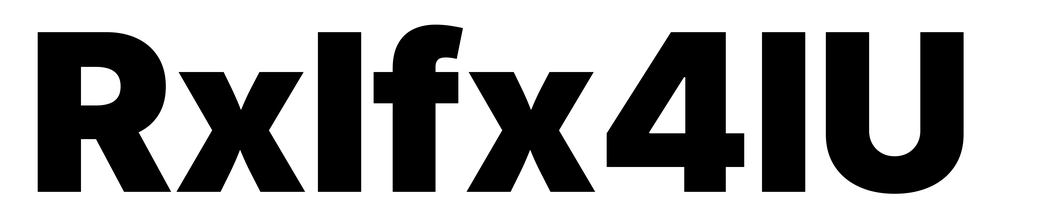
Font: Inter_Black